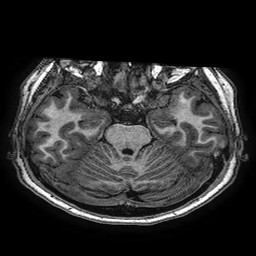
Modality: T1w
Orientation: coronal
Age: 18
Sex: female
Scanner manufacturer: ge
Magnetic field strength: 3 T
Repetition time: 0.00766 s
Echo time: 0.003476 s